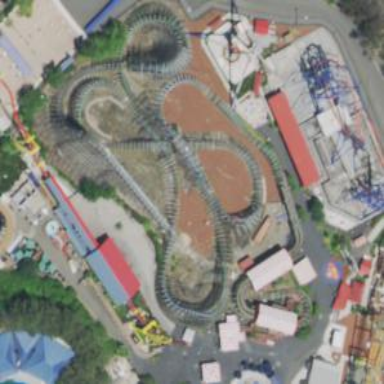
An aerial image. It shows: Thrilling roller coaster attraction.